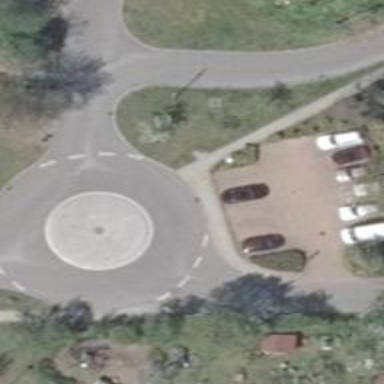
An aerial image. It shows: Unclassified asphalt road with roundabout junction.